Question: I am attempting to sort a normalized stacked bar chart based on a specific order.
I would like stacked bars sorted by this order:
'''
Order = dict({'Paid work':1,'Education':2,'Sleep':3,'Other unpaid work':4,'Housework & Shopping':5,'Personal care':6, 'Eating and drinking':7,'TV and Radio':8,'Seeing friends':9,'Other leisures':10})
'''
and Country (Y axis) should be also sorted by the length of "Paid work" bars.
But I've got is this order with "TV & Radio" on the left end side of the chart and cant see in which country people spend time on "paid work" most.
My attempt:

Wrong code:
'''
alt.Chart(df).mark_bar(size=15).encode(
alt.Y('Country:O'),
alt.X('Time:Q', stack='normalize',sort=alt.EncodingSortField(field='Order',order='descending')),
alt.Color('Category:N',sort=alt.EncodingSortField(field='Order')),
tooltip=['Country', 'Category', 'Time']
).properties(
width=600,
height=600, title = {'text' :'How do people spend their time?',
'subtitle' : 'Average of minutes per day from time-use diaries for people between 15 and 64'})
'''
I'm new to this platform, please take a look at the data and my simple code in this notebook: <URL>
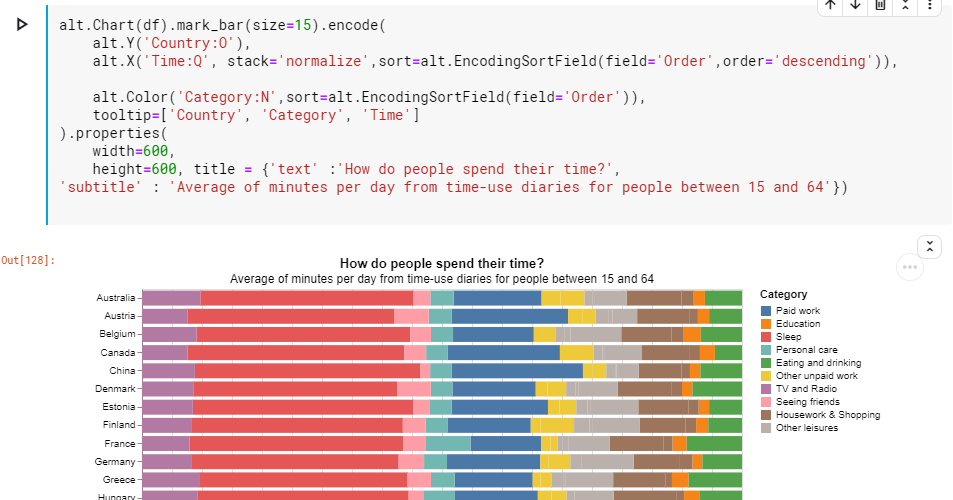
Answer: If you set the 'sort' parameter in 'alt.Color()' to either ''ascending'' or ''descending'', it will sort the stacked bars automatically:
'''
import altair as alt
from vega_datasets import data
source = data.barley()
alt.Chart(source).mark_bar().encode(
x='sum(yield)',
y='variety',
color=alt.Color('site', sort='descending'))
'''
<URL>
However when you specify a custom sort order it will not as it is <URL>, which mentions that you can use a special field called 'color_<name-of-column>_sort_index', to sort according to the color index. In this example it would look like this:
'''
site_order = ['Duluth', 'Crookston', 'Waseca', 'University Farm', 'Grand Rapids', 'Morris']
alt.Chart(source).mark_bar().encode(
x='sum(yield)',
y='variety',
color=alt.Color('site', sort=site_order),
order=alt.Order('color_site_sort_index:Q'))
'''
<URL>